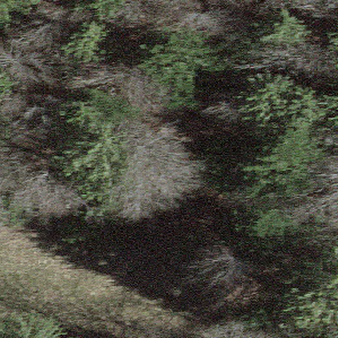
Label: other